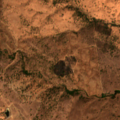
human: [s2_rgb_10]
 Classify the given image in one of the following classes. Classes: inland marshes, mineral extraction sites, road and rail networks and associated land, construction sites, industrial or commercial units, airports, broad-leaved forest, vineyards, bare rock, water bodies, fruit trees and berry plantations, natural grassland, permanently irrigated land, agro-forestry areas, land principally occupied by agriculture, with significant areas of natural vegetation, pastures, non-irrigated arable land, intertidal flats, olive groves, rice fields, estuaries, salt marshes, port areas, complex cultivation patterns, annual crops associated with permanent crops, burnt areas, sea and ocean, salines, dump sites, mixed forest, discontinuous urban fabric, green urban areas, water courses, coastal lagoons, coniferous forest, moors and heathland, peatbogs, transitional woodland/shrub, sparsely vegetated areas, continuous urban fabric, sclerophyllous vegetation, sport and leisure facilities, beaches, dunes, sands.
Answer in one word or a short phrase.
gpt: agro-forestry areas, transitional woodland/shrub